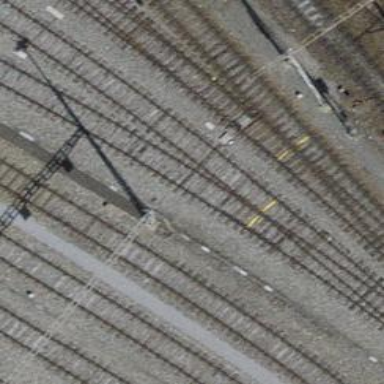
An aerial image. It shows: Railway yard with one track.